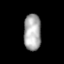
Tissue: lung
Cell type: Epithelial cells
Senescence score: 0.2137
Nuclear area (px): 614
Mean DAPI intensity: 171.43